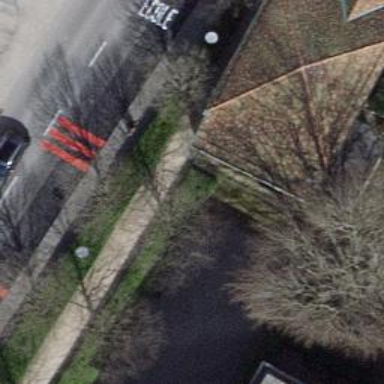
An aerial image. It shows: Fence.